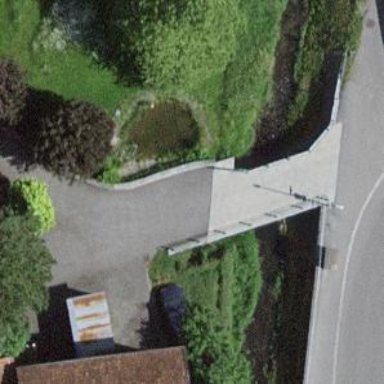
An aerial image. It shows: Service alley road with bridge.